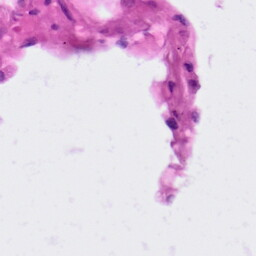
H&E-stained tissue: Lung